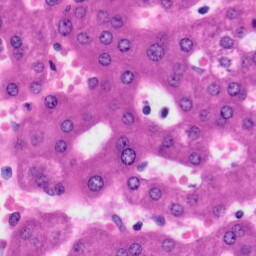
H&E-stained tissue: Liver